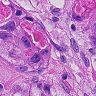
Metastatic tissue present: yes